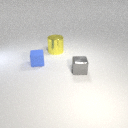
small gray metal cube to the right of large yellow metal cylinder